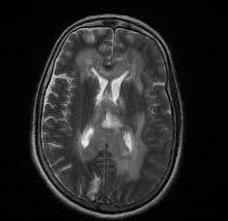
Label: notumor